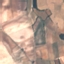
Label: PermanentCrop